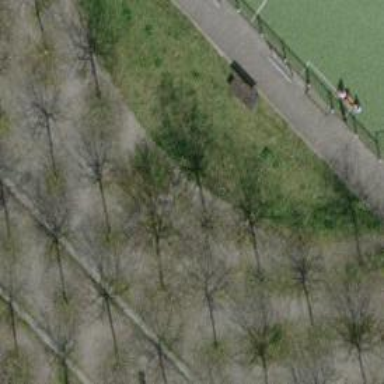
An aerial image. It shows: Picnic table located in leisure land area.